Question: I would like to know is this method the right way to go about this?.I want to rotate my robot which is facing north to the direction where an object is in this case the red ball.
Below shows the grid and the position of the ball

And here is my code to this:
'''
def turn_to(brick, new_x, new_y, old_x, old_y, angle):
delta_x = new_x - old_x
print delta_x
delta_y = new_y - old_y
print delta_y
roboCturn = base * pi
Circumference = diameter * pi
if(angle > 315 or angle < 45):
#tested
if (delta_x < 0 and delta_y == 0):
#180 degrees tested
angle_rad = math.radians(180)
angle_deg = (angle_rad) * (180/pi)
print angle_deg
distanceTurned = (angle_deg/360) * (roboCturn)
numberRotations = (distanceTurned) / (Circumference)
tachoUnits = (numberRotations) * tacho
left.weak_turn(power=power, tacho_units=tachoUnits)
right.weak_turn(power=-power, tacho_units=tachoUnits)
elif (delta_x == 0 and delta_y > 0):
#90 degrees right tested
angle_rad = math.radians(90)
angle_deg = (angle_rad) * (180/pi)
print angle_deg
distanceTurned = (angle_deg/360) * (roboCturn)
numberRotations = (distanceTurned) / (Circumference)
tachoUnits = (numberRotations) * tacho
left.weak_turn(power=power, tacho_units=tachoUnits)
right.weak_turn(power=-power, tacho_units=tachoUnits)
elif (delta_x == 0 and delta_y < 0):
#90 degrees left tested
angle_rad = math.radians(90)
angle_deg = (angle_rad) * (180/pi)
print angle_deg
distanceTurned = (angle_deg/360) * (roboCturn)
numberRotations = (distanceTurned) / (Circumference)
tachoUnits = (numberRotations) * tacho
right.weak_turn(power=power, tacho_units=tachoUnits)
left.weak_turn(power=-power, tacho_units=tachoUnits)
elif (delta_x > 0 and delta_y > 0):
# degrees in 1st quadrant tested
angle_rad = math.atan2(delta_y, delta_x)
angle_deg = 90 - ((angle_rad) * (180/pi))
print angle_deg
distanceTurned = (angle_deg/360) * (roboCturn)
numberRotations = (distanceTurned) / (Circumference)
tachoUnits = (numberRotations) * tacho
left.weak_turn(power=power, tacho_units=tachoUnits)
right.weak_turn(power=-power, tacho_units=tachoUnits)
elif (delta_x > 0 and delta_y < 0):
#degrees in 4th quadrant tested
angle_rad = math.atan2((math.fabs(delta_y)), delta_x)
angle_deg = 90 - ((angle_rad) * (180/pi))
print angle_deg
distanceTurned = (angle_deg/360) * (roboCturn)
numberRotations = (distanceTurned) / (Circumference)
tachoUnits = (numberRotations) * tacho
right.weak_turn(power=power, tacho_units=tachoUnits)
left.weak_turn(power=-power, tacho_units=tachoUnits)
elif (delta_x < 0 and delta_y > 0):
#degrees in 2nd quadrant tested
angle_rad = math.atan2(delta_y, (math.fabs(delta_x)))
angle_deg = 90 + ((angle_rad) * (180/pi))
print angle_deg
distanceTurned = (angle_deg/360) * (roboCturn)
numberRotations = (distanceTurned) / (Circumference)
tachoUnits = (numberRotations) * tacho
left.weak_turn(power=power, tacho_units=tachoUnits)
right.weak_turn(power=-power, tacho_units=tachoUnits)
elif (delta_x < 0 and delta_y < 0):
#degrees in 3rd quadrant tested
angle_rad = math.atan2((math.fabs(delta_y)), (math.fabs(delta_x)))
angle_deg = 90 + ((angle_rad) * (180/pi))
print angle_deg
distanceTurned = (angle_deg/360) * (roboCturn)
numberRotations = (distanceTurned) / (Circumference)
tachoUnits = (numberRotations) * tacho
right.weak_turn(power=power, tacho_units=tachoUnits)
left.weak_turn(power=-power, tacho_units=tachoUnits)
else:
left.weak_turn(power=0, tacho_units=0)
right.weak_turn(power = 0, tacho_units=0)
elif(angle > 45 and angle < 135):
#tested
if (delta_x == 0 and delta_y < 0):
#180 degrees tested
angle_rad = math.radians(180)
angle_deg = (angle_rad) * (180/pi)
print angle_deg
distanceTurned = (angle_deg/360) * (roboCturn)
numberRotations = (distanceTurned) / (Circumference)
tachoUnits = (numberRotations) * tacho
left.weak_turn(power=power, tacho_units=tachoUnits)
right.weak_turn(power=-power, tacho_units=tachoUnits)
elif (delta_x < 0 and delta_y == 0):
#90 degrees right tested
angle_rad = math.radians(90)
angle_deg = (angle_rad) * (180/pi)
print angle_deg
distanceTurned = (angle_deg/360) * (roboCturn)
numberRotations = (distanceTurned) / (Circumference)
tachoUnits = (numberRotations) * tacho
left.weak_turn(power=power, tacho_units=tachoUnits)
right.weak_turn(power=-power, tacho_units=tachoUnits)
elif (delta_x > 0 and delta_y == 0):
#90 degrees left tested
angle_rad = math.radians(90)
angle_deg = (angle_rad) * (180/pi)
print angle_deg
distanceTurned = (angle_deg/360) * (roboCturn)
numberRotations = (distanceTurned) / (Circumference)
tachoUnits = (numberRotations) * tacho
right.weak_turn(power=power, tacho_units=tachoUnits)
left.weak_turn(power=-power, tacho_units=tachoUnits)
elif (delta_x > 0 and delta_y > 0):
# degrees in 1st quadrant tested
angle_rad = math.atan2(delta_y, delta_x)
angle_deg = 90 - ((angle_rad) * (180/pi))
print angle_deg
distanceTurned = (angle_deg/360) * (roboCturn)
numberRotations = (distanceTurned) / (Circumference)
tachoUnits = (numberRotations) * tacho
right.weak_turn(power=power, tacho_units=tachoUnits)
left.weak_turn(power=-power, tacho_units=tachoUnits)
elif (delta_x > 0 and delta_y < 0):
#degrees in 4th quadrant tested
angle_rad = math.atan2((math.fabs(delta_y)), delta_x)
angle_deg = 90 + ((angle_rad) * (180/pi))
print angle_deg
distanceTurned = (angle_deg/360) * (roboCturn)
numberRotations = (distanceTurned) / (Circumference)
tachoUnits = (numberRotations) * tacho
right.weak_turn(power=power, tacho_units=tachoUnits)
left.weak_turn(power=-power, tacho_units=tachoUnits)
elif (delta_x < 0 and delta_y > 0):
#degrees in 2nd quadrant tested
angle_rad = math.atan2(delta_y, (math.fabs(delta_x)))
angle_deg = 90 - ((angle_rad) * (180/pi))
print angle_deg
distanceTurned = (angle_deg/360) * (roboCturn)
numberRotations = (distanceTurned) / (Circumference)
tachoUnits = (numberRotations) * tacho
left.weak_turn(power=power, tacho_units=tachoUnits)
right.weak_turn(power=-power, tacho_units=tachoUnits)
elif (delta_x < 0 and delta_y < 0):
#degrees in 3rd quadrant tested
angle_rad = math.atan2((math.fabs(delta_y)), (math.fabs(delta_x)))
angle_deg = 90 + ((angle_rad) * (180/pi))
print angle_deg
distanceTurned = (angle_deg/360) * (roboCturn)
numberRotations = (distanceTurned) / (Circumference)
tachoUnits = (numberRotations) * tacho
left.weak_turn(power=power, tacho_units=tachoUnits)
right.weak_turn(power=-power, tacho_units=tachoUnits)
else:
left.weak_turn(power=0, tacho_units=0)
right.weak_turn(power = 0, tacho_units=0)
elif(angle > 135 and angle < 225):
#tested
if (delta_x > 0 and delta_y == 0):
#180 degrees tested
angle_rad = math.radians(180)
angle_deg = (angle_rad) * (180/pi)
print angle_deg
distanceTurned = (angle_deg/360) * (roboCturn)
numberRotations = (distanceTurned) / (Circumference)
tachoUnits = (numberRotations) * tacho
left.weak_turn(power=power, tacho_units=tachoUnits)
right.weak_turn(power=-power, tacho_units=tachoUnits)
elif (delta_x == 0 and delta_y < 0):
#90 degrees right tested
angle_rad = math.radians(90)
angle_deg = (angle_rad) * (180/pi)
print angle_deg
distanceTurned = (angle_deg/360) * (roboCturn)
numberRotations = (distanceTurned) / (Circumference)
tachoUnits = (numberRotations) * tacho
left.weak_turn(power=power, tacho_units=tachoUnits)
right.weak_turn(power=-power, tacho_units=tachoUnits)
elif (delta_x == 0 and delta_y > 0):
#90 degrees left tested
angle_rad = math.radians(90)
angle_deg = (angle_rad) * (180/pi)
print angle_deg
distanceTurned = (angle_deg/360) * (roboCturn)
numberRotations = (distanceTurned) / (Circumference)
tachoUnits = (numberRotations) * tacho
right.weak_turn(power=power, tacho_units=tachoUnits)
left.weak_turn(power=-power, tacho_units=tachoUnits)
elif (delta_x > 0 and delta_y > 0):
# degrees in 1st quadrant tested
angle_rad = math.atan2(delta_y, delta_x)
angle_deg = 90 + ((angle_rad) * (180/pi))
print angle_deg
distanceTurned = (angle_deg/360) * (roboCturn)
numberRotations = (distanceTurned) / (Circumference)
tachoUnits = (numberRotations) * tacho
right.weak_turn(power=power, tacho_units=tachoUnits)
left.weak_turn(power=-power, tacho_units=tachoUnits)
elif (delta_x > 0 and delta_y < 0):
#degrees in 4th quadrant tested
angle_rad = math.atan2((math.fabs(delta_y)), delta_x)
angle_deg = 90 + ((angle_rad) * (180/pi))
print angle_deg
distanceTurned = (angle_deg/360) * (roboCturn)
numberRotations = (distanceTurned) / (Circumference)
tachoUnits = (numberRotations) * tacho
left.weak_turn(power=power, tacho_units=tachoUnits)
right.weak_turn(power=-power, tacho_units=tachoUnits)
elif (delta_x < 0 and delta_y > 0):
#degrees in 2nd quadrant tested
angle_rad = math.atan2(delta_y, (math.fabs(delta_x)))
angle_deg = 90 - ((angle_rad) * (180/pi))
print angle_deg
distanceTurned = (angle_deg/360) * (roboCturn)
numberRotations = (distanceTurned) / (Circumference)
tachoUnits = (numberRotations) * tacho
right.weak_turn(power=power, tacho_units=tachoUnits)
left.weak_turn(power=-power, tacho_units=tachoUnits)
elif (delta_x < 0 and delta_y < 0):
#degrees in 3rd quadrant tested
angle_rad = math.atan2((math.fabs(delta_y)), (math.fabs(delta_x)))
angle_deg = 90 - ((angle_rad) * (180/pi))
print angle_deg
distanceTurned = (angle_deg/360) * (roboCturn)
numberRotations = (distanceTurned) / (Circumference)
tachoUnits = (numberRotations) * tacho
left.weak_turn(power=power, tacho_units=tachoUnits)
right.weak_turn(power=-power, tacho_units=tachoUnits)
else:
left.weak_turn(power=0, tacho_units=0)
right.weak_turn(power = 0, tacho_units=0)
elif(angle > 225 and angle < 315):
#tested
if (delta_x == 0 and delta_y > 0):
#180 degrees tested
angle_rad = math.radians(180)
angle_deg = (angle_rad) * (180/pi)
print angle_deg
distanceTurned = (angle_deg/360) * (roboCturn)
numberRotations = (distanceTurned) / (Circumference)
tachoUnits = (numberRotations) * tacho
left.weak_turn(power=power, tacho_units=tachoUnits)
right.weak_turn(power=-power, tacho_units=tachoUnits)
elif (delta_x > 0 and delta_y == 0):
#90 degrees right tested
angle_rad = math.radians(90)
angle_deg = (angle_rad) * (180/pi)
print angle_deg
distanceTurned = (angle_deg/360) * (roboCturn)
numberRotations = (distanceTurned) / (Circumference)
tachoUnits = (numberRotations) * tacho
left.weak_turn(power=power, tacho_units=tachoUnits)
right.weak_turn(power=-power, tacho_units=tachoUnits)
elif (delta_x < 0 and delta_y == 0):
#90 degrees left tested
angle_rad = math.radians(90)
angle_deg = (angle_rad) * (180/pi)
print angle_deg
distanceTurned = (angle_deg/360) * (roboCturn)
numberRotations = (distanceTurned) / (Circumference)
tachoUnits = (numberRotations) * tacho
right.weak_turn(power=power, tacho_units=tachoUnits)
left.weak_turn(power=-power, tacho_units=tachoUnits)
elif (delta_x > 0 and delta_y > 0):
# degrees in 1st quadrant tested
angle_rad = math.atan2(delta_y, delta_x)
angle_deg = 90 + ((angle_rad) * (180/pi))
print angle_deg
distanceTurned = (angle_deg/360) * (roboCturn)
numberRotations = (distanceTurned) / (Circumference)
tachoUnits = (numberRotations) * tacho
left.weak_turn(power=power, tacho_units=tachoUnits)
right.weak_turn(power=-power, tacho_units=tachoUnits)
elif(delta_x > 0 and delta_y < 0):
#degrees in 4th quadrant tested
angle_rad = math.atan2((math.fabs(delta_y)), delta_x)
angle_deg = 90 - ((angle_rad) * (180/pi))
print angle_deg
distanceTurned = (angle_deg/360) * (roboCturn)
numberRotations = (distanceTurned) / (Circumference)
tachoUnits = (numberRotations) * tacho
left.weak_turn(power=power, tacho_units=tachoUnits)
right.weak_turn(power=-power, tacho_units=tachoUnits)
elif(delta_x < 0 and delta_y > 0):
#degrees in 2nd quadrant tested
angle_rad = math.atan2(delta_y, (math.fabs(delta_x)))
angle_deg = 90 + ((angle_rad) * (180/pi))
print angle_deg
distanceTurned = (angle_deg/360) * (roboCturn)
numberRotations = (distanceTurned) / (Circumference)
tachoUnits = (numberRotations) * tacho
right.weak_turn(power=power, tacho_units=tachoUnits)
left.weak_turn(power=-power, tacho_units=tachoUnits)
elif(delta_x < 0 and delta_y < 0):
#degrees in 3rd quadrant tested
angle_rad = math.atan2((math.fabs(delta_y)), (math.fabs(delta_x)))
angle_deg = 90 - ((angle_rad) * (180/pi))
print angle_deg
distanceTurned = (angle_deg/360) * (roboCturn)
numberRotations = (distanceTurned) / (Circumference)
tachoUnits = (numberRotations) * tacho
right.weak_turn(power=power, tacho_units=tachoUnits)
left.weak_turn(power=-power, tacho_units=tachoUnits)
else:
left.weak_turn(power=0, tacho_units=0)
right.weak_turn(power = 0, tacho_units=0)
'''
i just want to know is this the right way to solve this? or is there an alternative because i would be passing in values based on the question i posted previously. Thanks
Regards
Edward
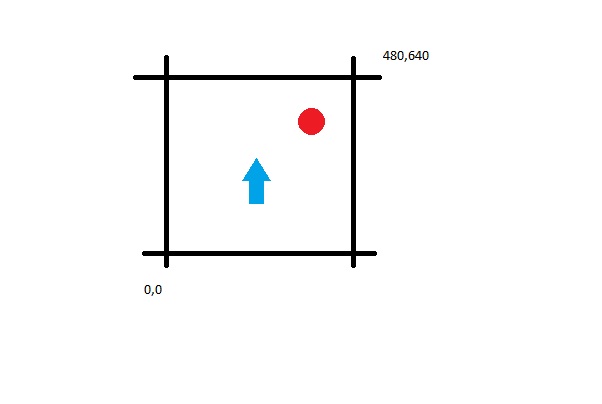
Answer: Way too much math. Use <URL> to get the desired angle and subtract it from p/2 to get the appropriate rotation.